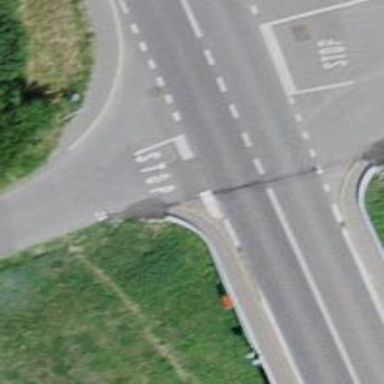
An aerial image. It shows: Uncontrolled crossing on the road.